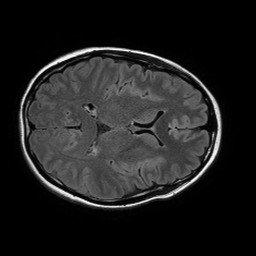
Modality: FLAIR
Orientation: axial
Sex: female
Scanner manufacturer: philips
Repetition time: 11 s
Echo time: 0.125 s